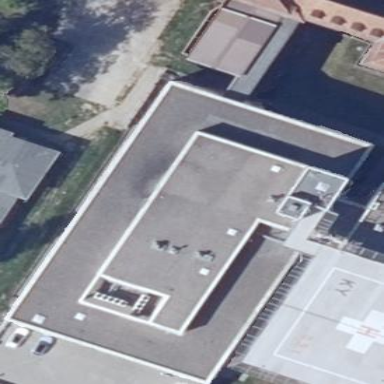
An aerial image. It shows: Hospital building.